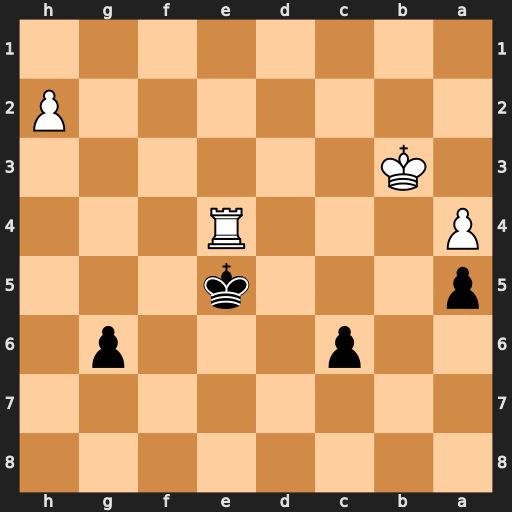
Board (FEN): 8/8/2p3p1/p3k3/P3R3/1K6/7P/8
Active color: b
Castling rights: -
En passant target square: -
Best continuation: Kxe4 Kc4 g5